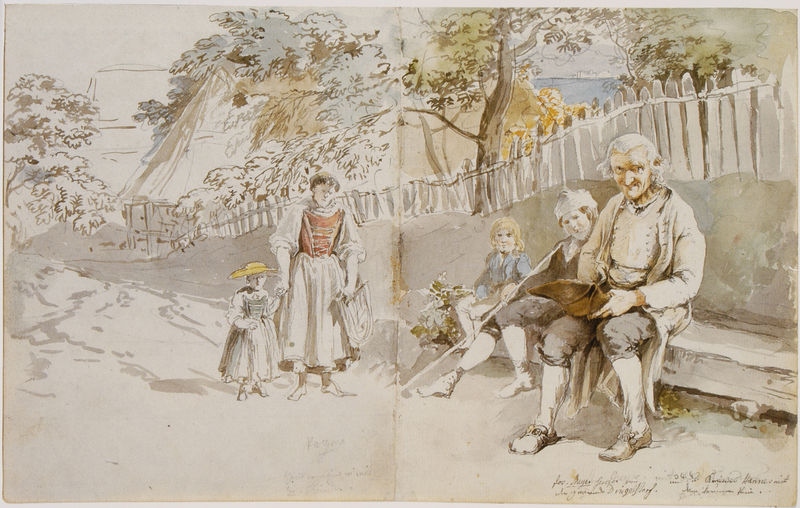
Titel: Dorfstrasse
Künstler: Johann Georg von Dillis
Standort: München
Institution: Stadtarchiv München, Historischer Verein von Oberbayern, Dillis-Sammlung
Schlagwörter: baum, berg, blau, gemälde, gruppe, hand, laub, mann, meer, schatten, wasser, weiß, aquarell, bäume, frauen, gelb, grün, landschaft, menschen, mädchen, ocker, see, sitzen, blume, braun, bunt, frau, grau, hell, hut, hüte, kleid, kleider, licht, nase, schwarz, skizze, strasse, tische, zeichnung, blick, dach, gebäude, gras, haus, rot, weg, wiese, zaun, beige, haube, alt, anzug, blond, jacke, jung, kappe, mütze, barock, kleidung, bild, herr, signatur, baumstamm, feld, horizont, häuser, hügel, stamm, gewässer, gitter, kirche, insel, land, dunkelheit, gold, haare, sitzend, familie, kind, mutter, tochter, vater, locken, schön, zart, bauern, kinder, stock, perücke, lächeln, schürze, farbig, füße, schrift, ort, zwei, mieder, schuhe, stab, studie, jungen, knaben, dorf, dächer, farbe, grafik, graphik, linien, bauernhof, gartenzaun, hof, latten, pause, bank, blue, hands, hat, people, red, white, women, frack, bench, dress, green, lady, old, painting, seated, sitting, woman, yellow, strohhut, pfeife, brown, junge, knöpfe, jackett, krempe, sonnenhut, tor, foto, strümpfe, tusche, alter, greis, buch, durchblick, spaziergang, wandern, illustration, text, beschriftung, dreispitz, tasche, gruppenbild, unvollendet, sonntag, grinsen, buchseite, tracht, seiten, man, tree, strumpfhose, wams, girl, house, nature, peasant, sea, water, young, lane, street, trees, child, leicht, kniebundhose, kniebundhosen, path, road, bundhosen, schnallenschuhe, drawing, wanderstab, hohlweg, opa, coat, elderly, mother, sketch, walking, old man, sohn, smile, abbildung, dirndl, söhne, children, zelt, fence, bretterzaun, enkel, grossvater, schnallen, park, zeichung, family, reiseskizze, walk, watercolor, shoes, gartentor, falz, shapes, tüte, restweiss, book, dirndel, schattten, kirchgang, famile, work, andeutung, greid, baums, hute, stick, überbelichtet, creepy, boys, kut, großeltern, zaunlatten, countryside, outing, skirts, knickerbockers, alt jung, colonial, dirnl, bag, s, g, m, daily life, post card, outlines, landscpae, lurking, peple, grandfather, ld, bland, childern, geaquarell, grimmace, petticoats, common, una, old street, country sid